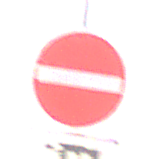
Verkehrszeichen: VerbotDerEinfahrt
Zusatzzeichen unten: MehrspurigeFahrzeugeFrei10
Umgebung: Outdoor, Nature
Tageszeit: MorningAfternoon
Wetter: Overcast
Licht: Natural
Jahreszeit: NotSpecified
Kontrast: LowContrast